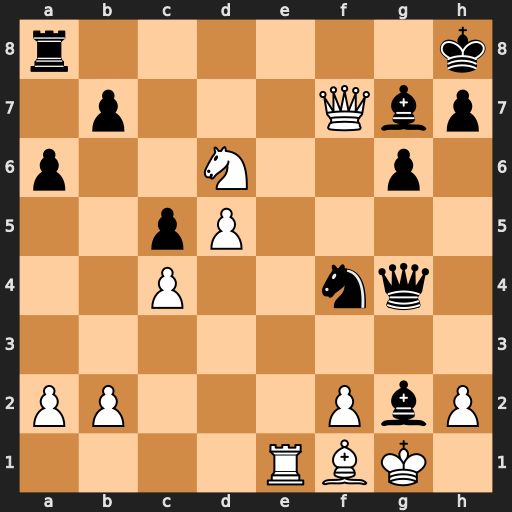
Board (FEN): r6k/1p3Qbp/p2N2p1/2pP4/2P2nq1/8/PP3PbP/4RBK1
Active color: w
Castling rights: -
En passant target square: -
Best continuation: Re8+ Rxe8 Qxe8+ Bf8 Qxf8#